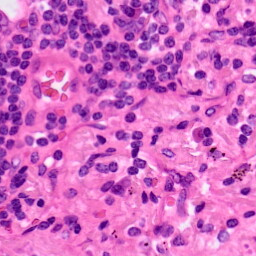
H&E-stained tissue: Lung